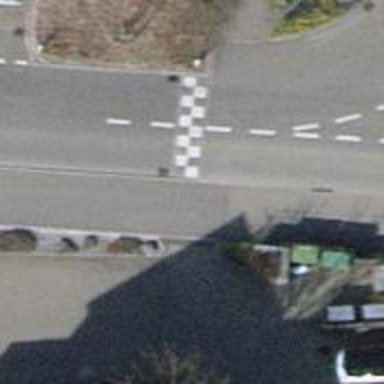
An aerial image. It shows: Unmarked crossing on footway with traffic-calming table.